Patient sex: F
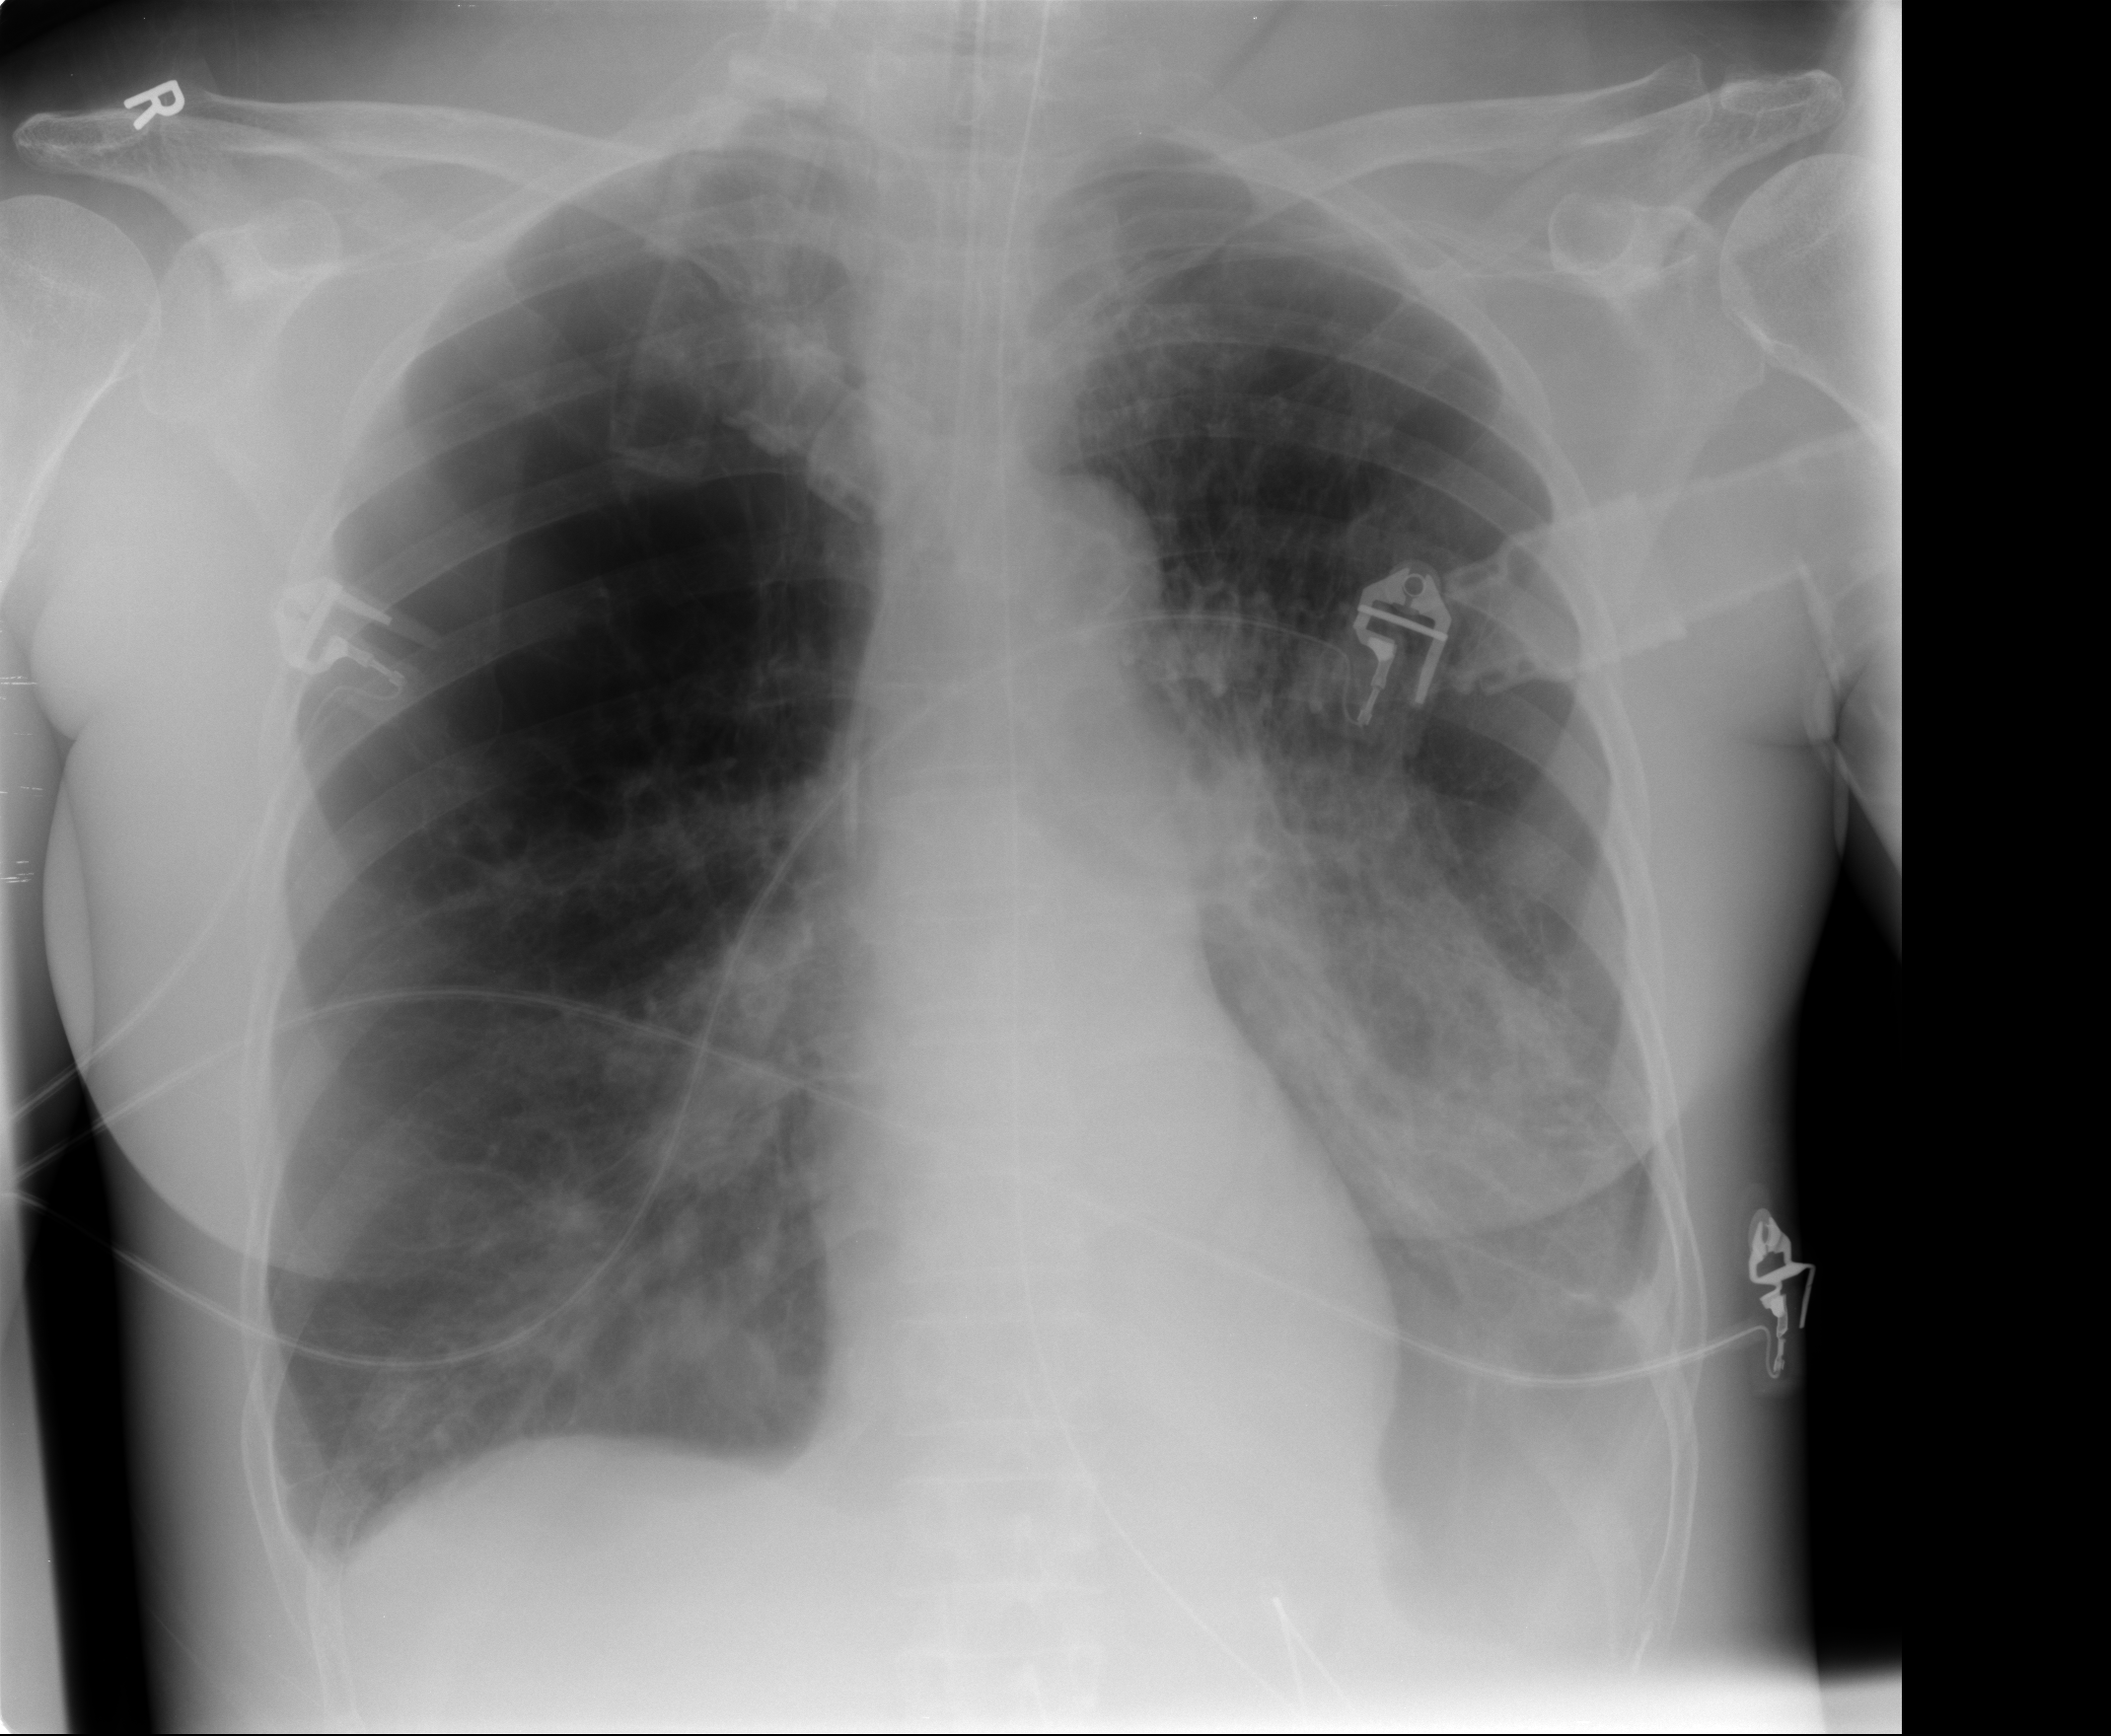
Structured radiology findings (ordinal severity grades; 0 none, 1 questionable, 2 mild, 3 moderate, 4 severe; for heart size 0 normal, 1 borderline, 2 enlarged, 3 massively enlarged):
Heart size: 0
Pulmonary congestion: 2
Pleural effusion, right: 0
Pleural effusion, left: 2
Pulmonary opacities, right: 2
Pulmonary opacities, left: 3
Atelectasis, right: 2
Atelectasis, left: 2